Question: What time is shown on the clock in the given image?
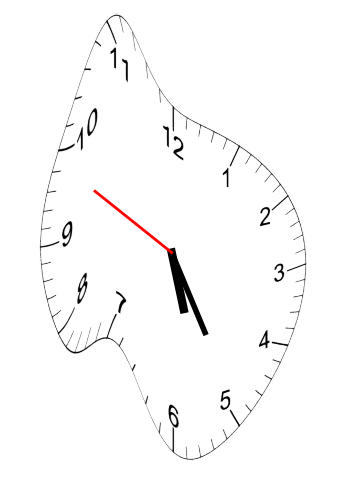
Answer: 05:24:49